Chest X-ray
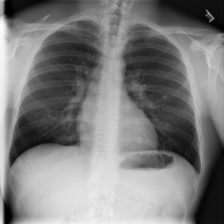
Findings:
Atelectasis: negative
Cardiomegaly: negative
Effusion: negative
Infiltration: negative
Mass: positive
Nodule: positive
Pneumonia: negative
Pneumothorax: negative
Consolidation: negative
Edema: negative
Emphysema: negative
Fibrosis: negative
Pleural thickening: negative
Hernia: negative